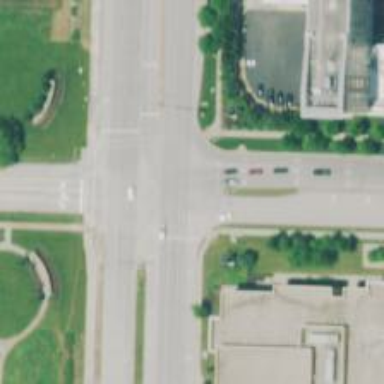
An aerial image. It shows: Road marking with turn dashes.